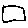
Label: square